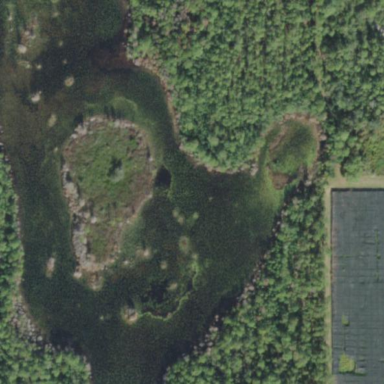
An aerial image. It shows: Swamp in wetland area.